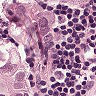
Metastatic tissue present: yes